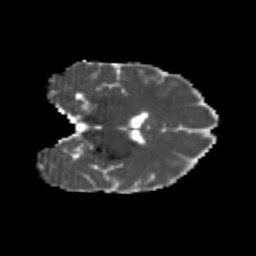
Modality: MD
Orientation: coronal
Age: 22
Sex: female
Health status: healthy
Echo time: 0.074 s